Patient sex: F
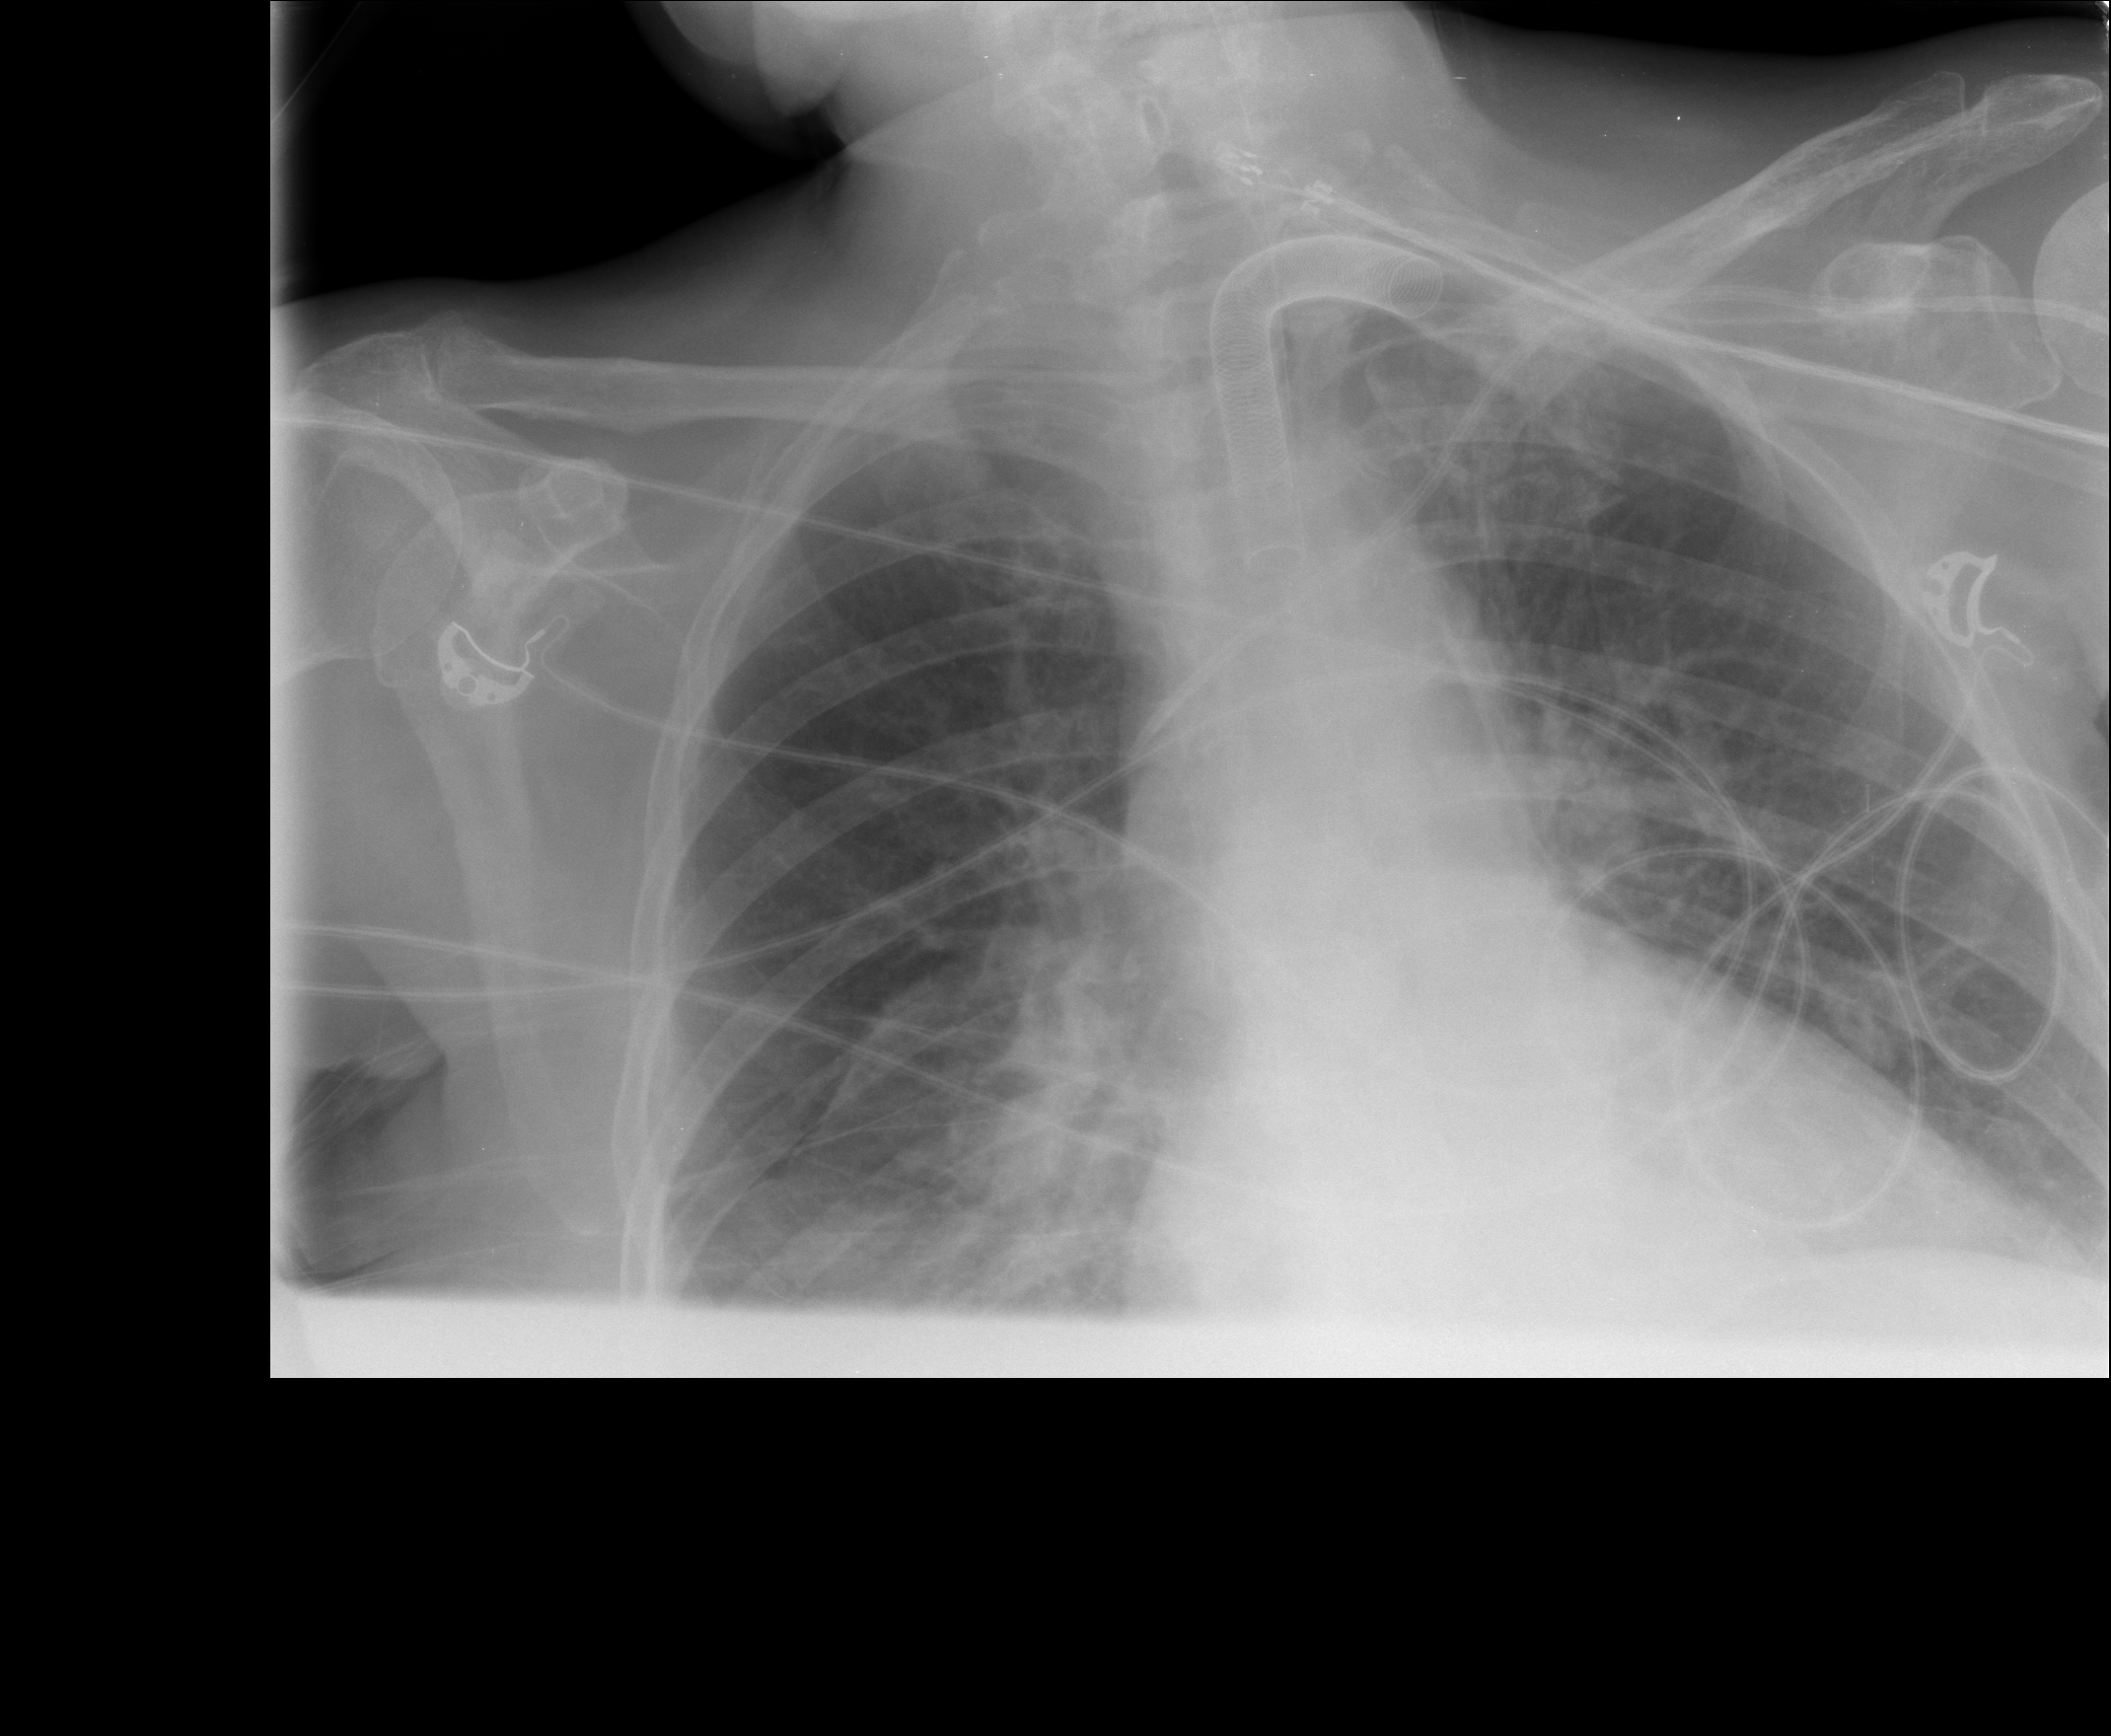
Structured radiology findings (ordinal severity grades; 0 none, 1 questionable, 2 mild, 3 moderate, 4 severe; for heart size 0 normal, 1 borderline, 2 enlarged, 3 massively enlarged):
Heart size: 1
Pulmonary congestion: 0
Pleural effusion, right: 0
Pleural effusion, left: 0
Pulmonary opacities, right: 0
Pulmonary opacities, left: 0
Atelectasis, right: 2
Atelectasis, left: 2